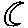
Label: moon